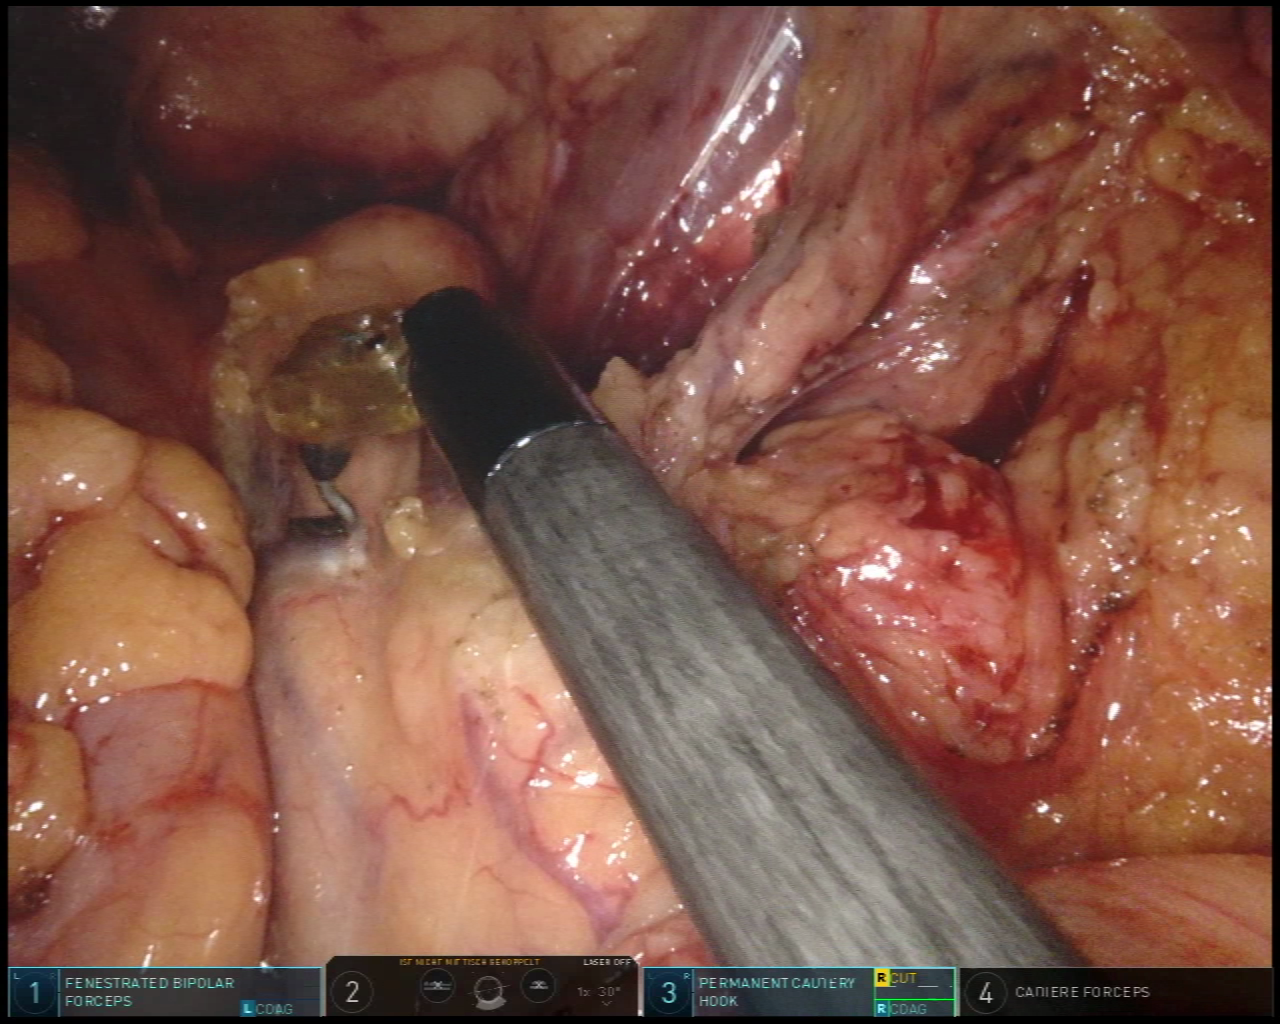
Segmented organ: ureter
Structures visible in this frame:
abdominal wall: no
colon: yes
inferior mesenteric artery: no
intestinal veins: no
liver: no
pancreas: no
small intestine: no
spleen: no
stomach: no
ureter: yes
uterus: no
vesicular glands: no